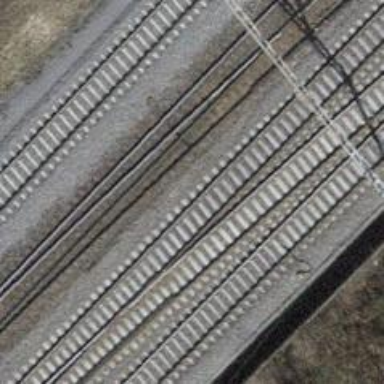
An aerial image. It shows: Single-track railway with electrified contact lines.